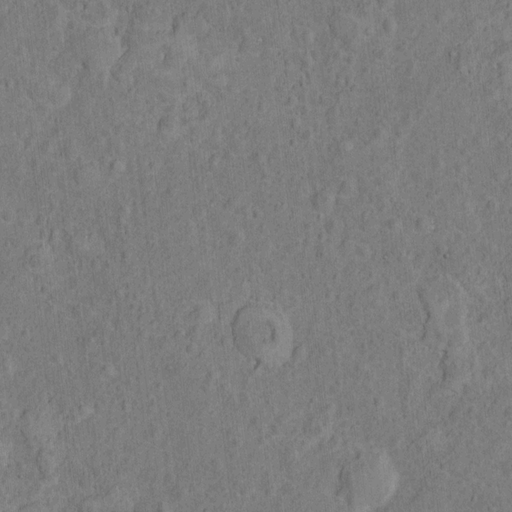
Classes present: Background